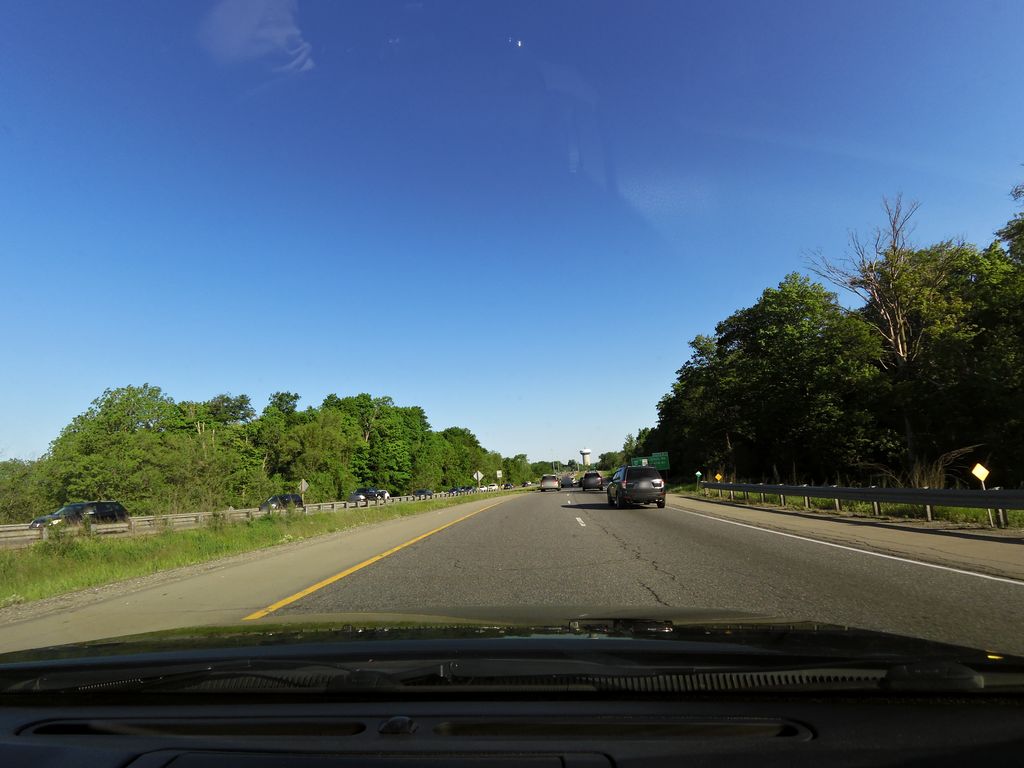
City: kitchener-waterloo